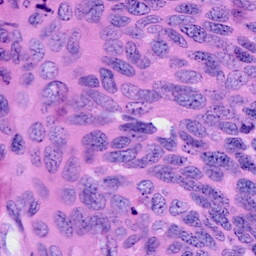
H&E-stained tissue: Cervix